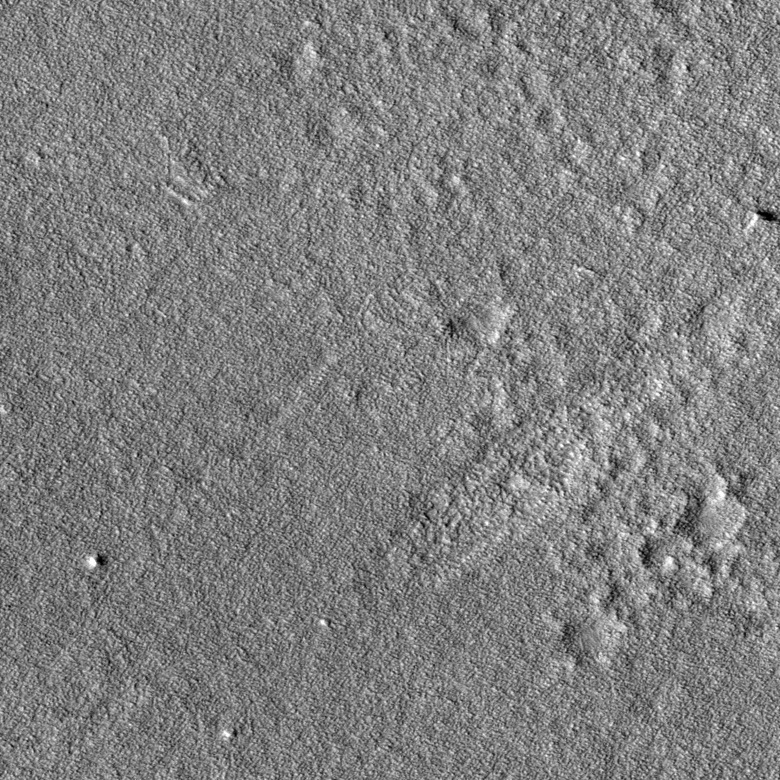
Label: dustdevil